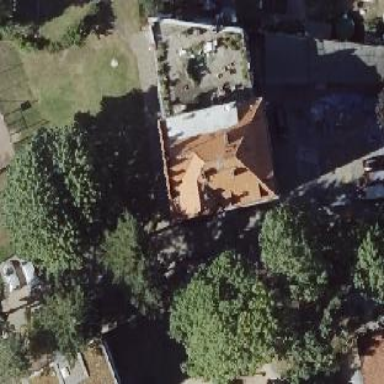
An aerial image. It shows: Part of building.